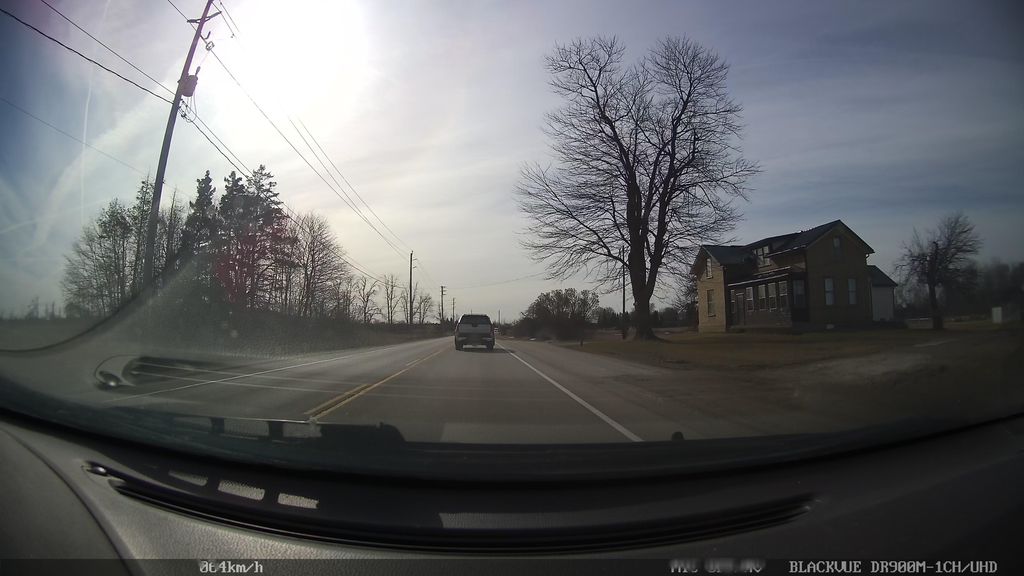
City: kitchener-waterloo